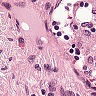
Metastatic tissue present: no